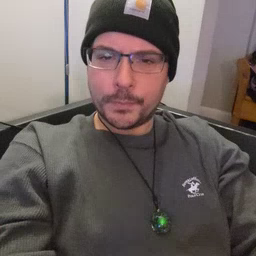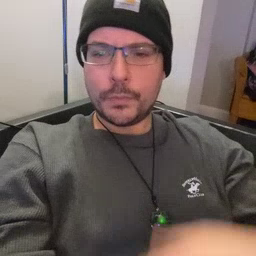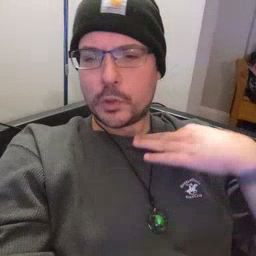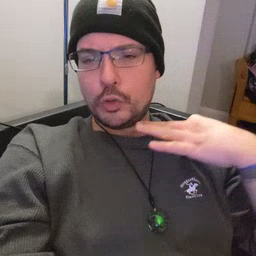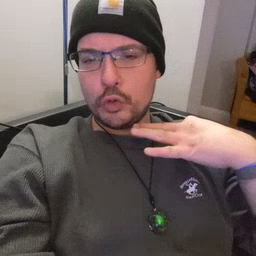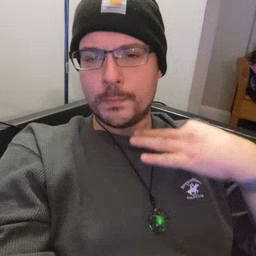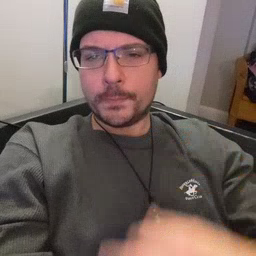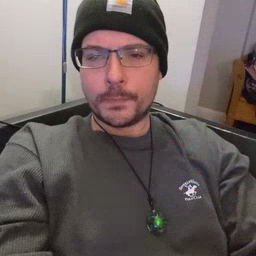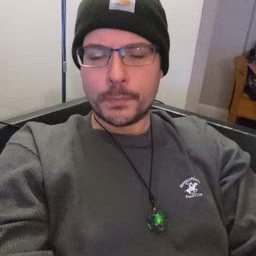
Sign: shirt